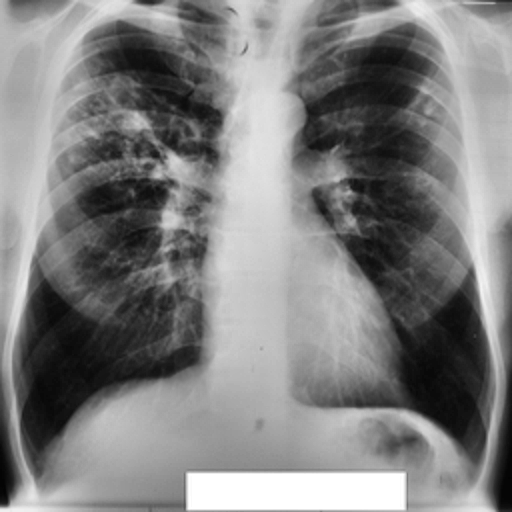
Finding: TUBERCULOSIS